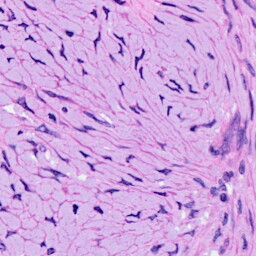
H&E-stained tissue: Ovarian